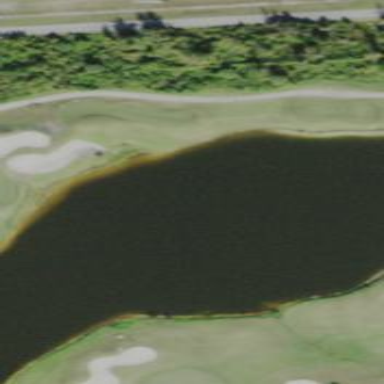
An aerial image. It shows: Water hazard on golf course. The hazard is natural water feature.